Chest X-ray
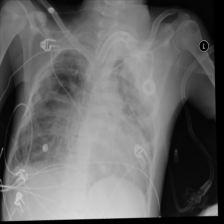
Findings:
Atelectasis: negative
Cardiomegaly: negative
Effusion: negative
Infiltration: negative
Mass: positive
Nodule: negative
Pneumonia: negative
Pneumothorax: negative
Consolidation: negative
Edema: negative
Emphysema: negative
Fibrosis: negative
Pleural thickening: negative
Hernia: negative